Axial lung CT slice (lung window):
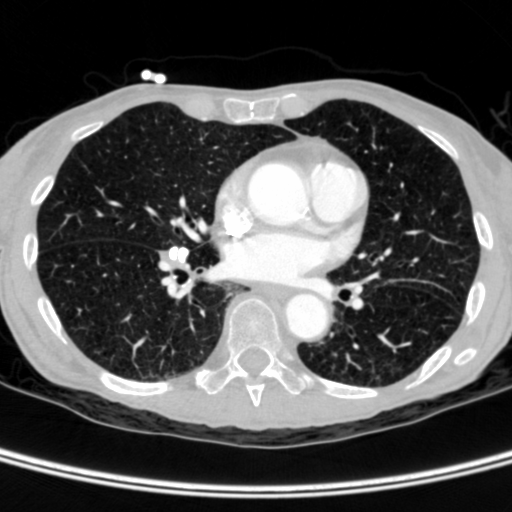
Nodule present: no